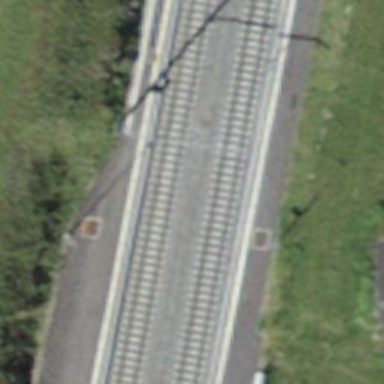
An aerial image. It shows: Railway stop with public transport stop position.